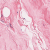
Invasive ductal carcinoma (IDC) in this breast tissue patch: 0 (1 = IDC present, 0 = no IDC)